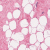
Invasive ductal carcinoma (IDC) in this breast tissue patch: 0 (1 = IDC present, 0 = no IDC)